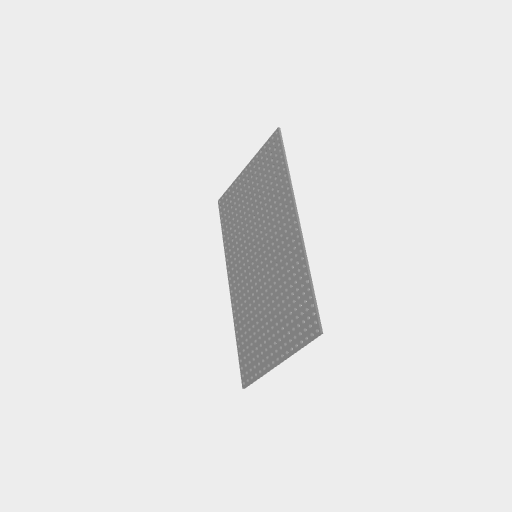
Part: GridPlate17x29H